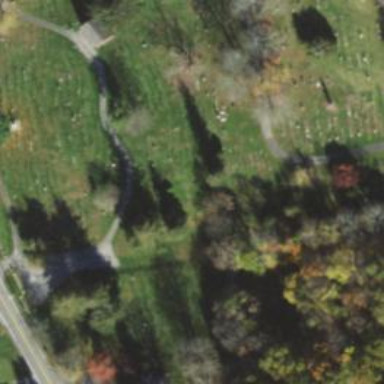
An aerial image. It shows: Road named Cemetery Road designated as service road.